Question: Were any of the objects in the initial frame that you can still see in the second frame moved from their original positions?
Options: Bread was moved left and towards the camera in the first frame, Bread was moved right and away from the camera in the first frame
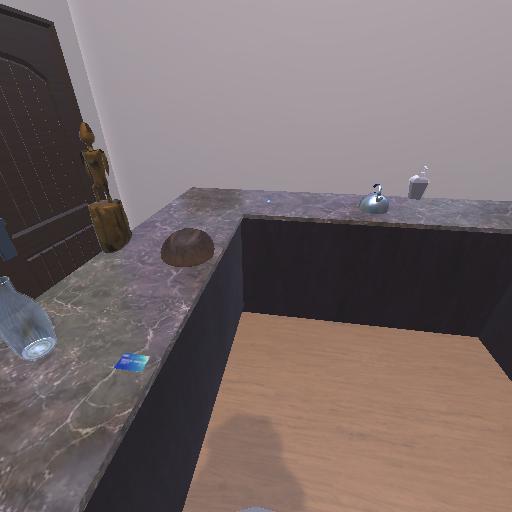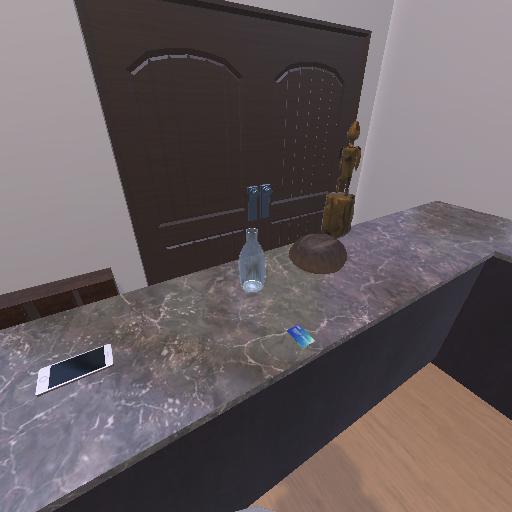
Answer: Bread was moved left and towards the camera in the first frame